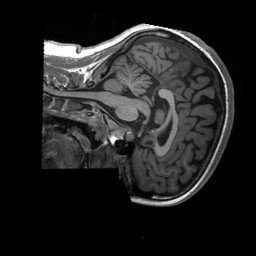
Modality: T1w
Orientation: sagittal
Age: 14
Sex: female
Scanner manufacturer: siemens
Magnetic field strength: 3 T
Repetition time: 2.3 s
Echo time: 0.00232 s